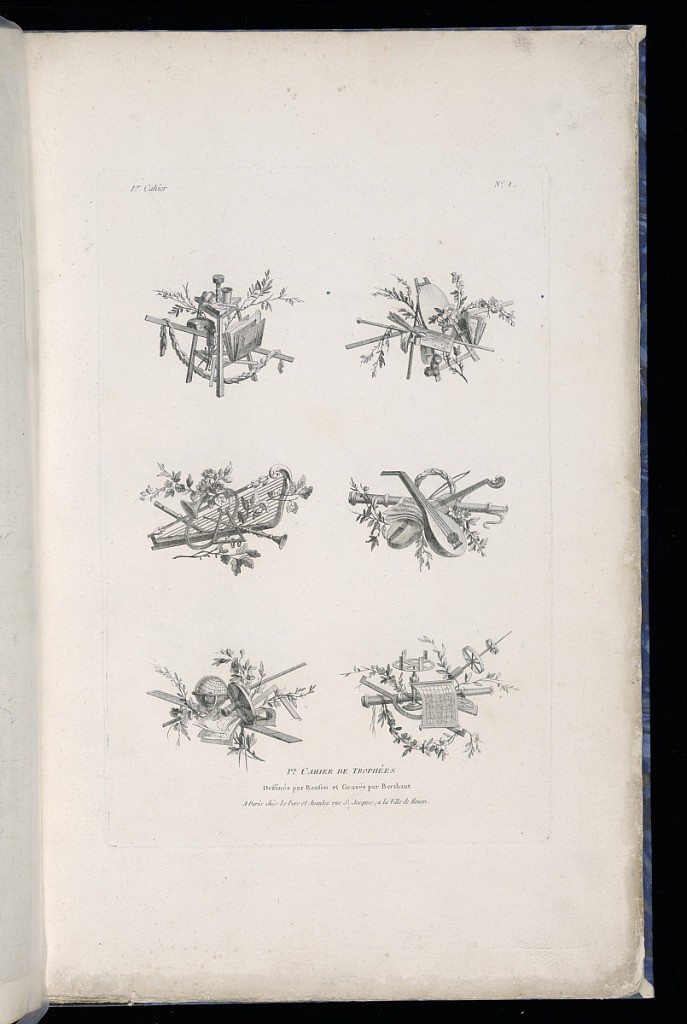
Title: Title Page
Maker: Pierre Ranson, French, 1736–1786
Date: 1772–77
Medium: Etching on paper
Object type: Print
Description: Title page and six designs for trophies incorporating musical instruments, scientific instruments, and artist's tools with flowers and leaves, such as an easel, palette, paint brushes, lute, musical score, harp, flute, horn, globe, rulers, telescope, and maps. The plate is titled and numbered.